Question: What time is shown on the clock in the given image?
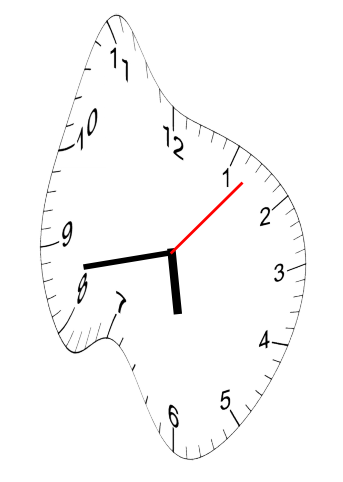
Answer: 05:43:07